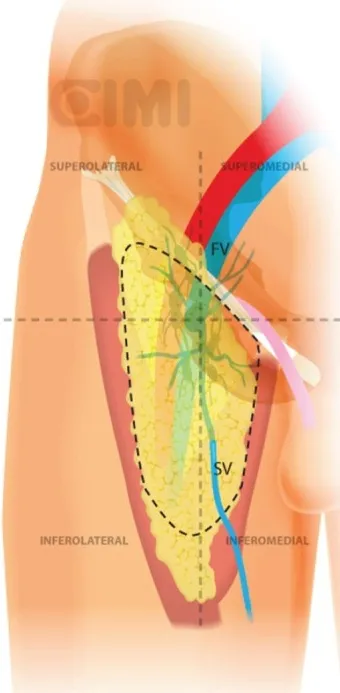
Dissection boundaries of inguinal lymphadenectomy. SV: saphenous vein; FV: femoral vein.
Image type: pathology (gram)